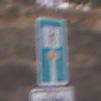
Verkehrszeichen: SackgasseFussgaengerDurchlaessig
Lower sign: HinweisGeaenderteVorfahrtVerkehrsfuehrungVerkehrsregelung3
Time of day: SunriseSunset
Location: Outdoor (Suburban)
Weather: PartlyCloudy
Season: NotSpecified
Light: Natural